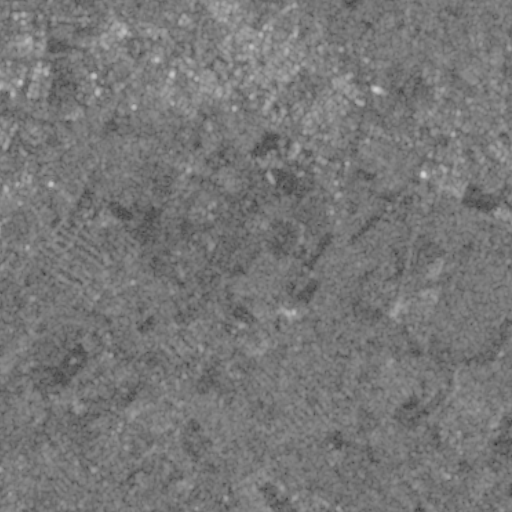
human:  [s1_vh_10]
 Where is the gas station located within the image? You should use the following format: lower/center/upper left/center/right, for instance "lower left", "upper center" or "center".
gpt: The gas station is located in the upper left of the image.
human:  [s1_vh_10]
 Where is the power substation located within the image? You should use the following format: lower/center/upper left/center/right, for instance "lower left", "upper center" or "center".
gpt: The power substation is located in the upper left of the image.
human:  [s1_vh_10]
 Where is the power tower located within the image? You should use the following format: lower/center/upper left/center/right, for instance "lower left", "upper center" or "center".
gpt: The power tower is located in the upper left of the image.
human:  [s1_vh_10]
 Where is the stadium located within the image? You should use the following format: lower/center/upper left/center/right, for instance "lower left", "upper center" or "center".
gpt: The stadium is located in the upper right of the image.
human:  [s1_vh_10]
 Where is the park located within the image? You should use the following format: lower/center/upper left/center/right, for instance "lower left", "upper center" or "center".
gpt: There is no park in the image.

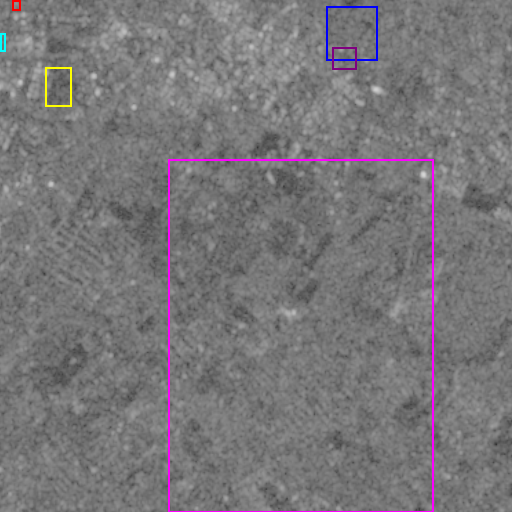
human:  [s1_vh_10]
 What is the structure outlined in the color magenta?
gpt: The structure outlined in magenta is a crop field.
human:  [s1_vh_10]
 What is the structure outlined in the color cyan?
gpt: The structure outlined in cyan is a gas station.
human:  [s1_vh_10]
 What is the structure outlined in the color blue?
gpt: The structure outlined in blue is a park.
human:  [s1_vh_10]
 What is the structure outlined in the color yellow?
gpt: The structure outlined in yellow is a parking lot.
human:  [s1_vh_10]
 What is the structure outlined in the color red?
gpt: The structure outlined in red is a power substation.
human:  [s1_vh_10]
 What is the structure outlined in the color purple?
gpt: The structure outlined in purple is a stadium.
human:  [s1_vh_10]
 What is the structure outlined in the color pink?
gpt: There is no pink outline.